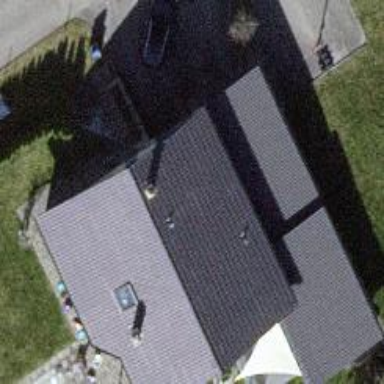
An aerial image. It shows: Simple house.